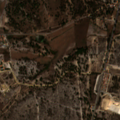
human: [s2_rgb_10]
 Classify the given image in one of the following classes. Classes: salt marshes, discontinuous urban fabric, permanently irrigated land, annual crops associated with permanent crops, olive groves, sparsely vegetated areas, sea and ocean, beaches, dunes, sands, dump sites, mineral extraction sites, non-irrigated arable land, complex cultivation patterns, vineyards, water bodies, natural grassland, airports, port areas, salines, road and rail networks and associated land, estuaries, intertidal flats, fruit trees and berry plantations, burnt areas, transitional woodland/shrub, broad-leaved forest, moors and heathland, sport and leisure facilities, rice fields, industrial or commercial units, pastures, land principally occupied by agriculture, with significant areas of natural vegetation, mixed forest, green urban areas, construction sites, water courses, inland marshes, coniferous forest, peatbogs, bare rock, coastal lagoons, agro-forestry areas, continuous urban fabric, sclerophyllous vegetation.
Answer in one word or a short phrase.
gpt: mineral extraction sites, annual crops associated with permanent crops, complex cultivation patterns, coniferous forest, mixed forest, transitional woodland/shrub